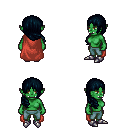
a pixel art fantasy rpg character, female body template, orc, green skin, maroon cape, teal pants, raven right-swept hairstyle, metal boots, four views (front, back, left, right), 2x2 character sprite sheet, small pixel art, hard edges, no anti-aliasing